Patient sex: M
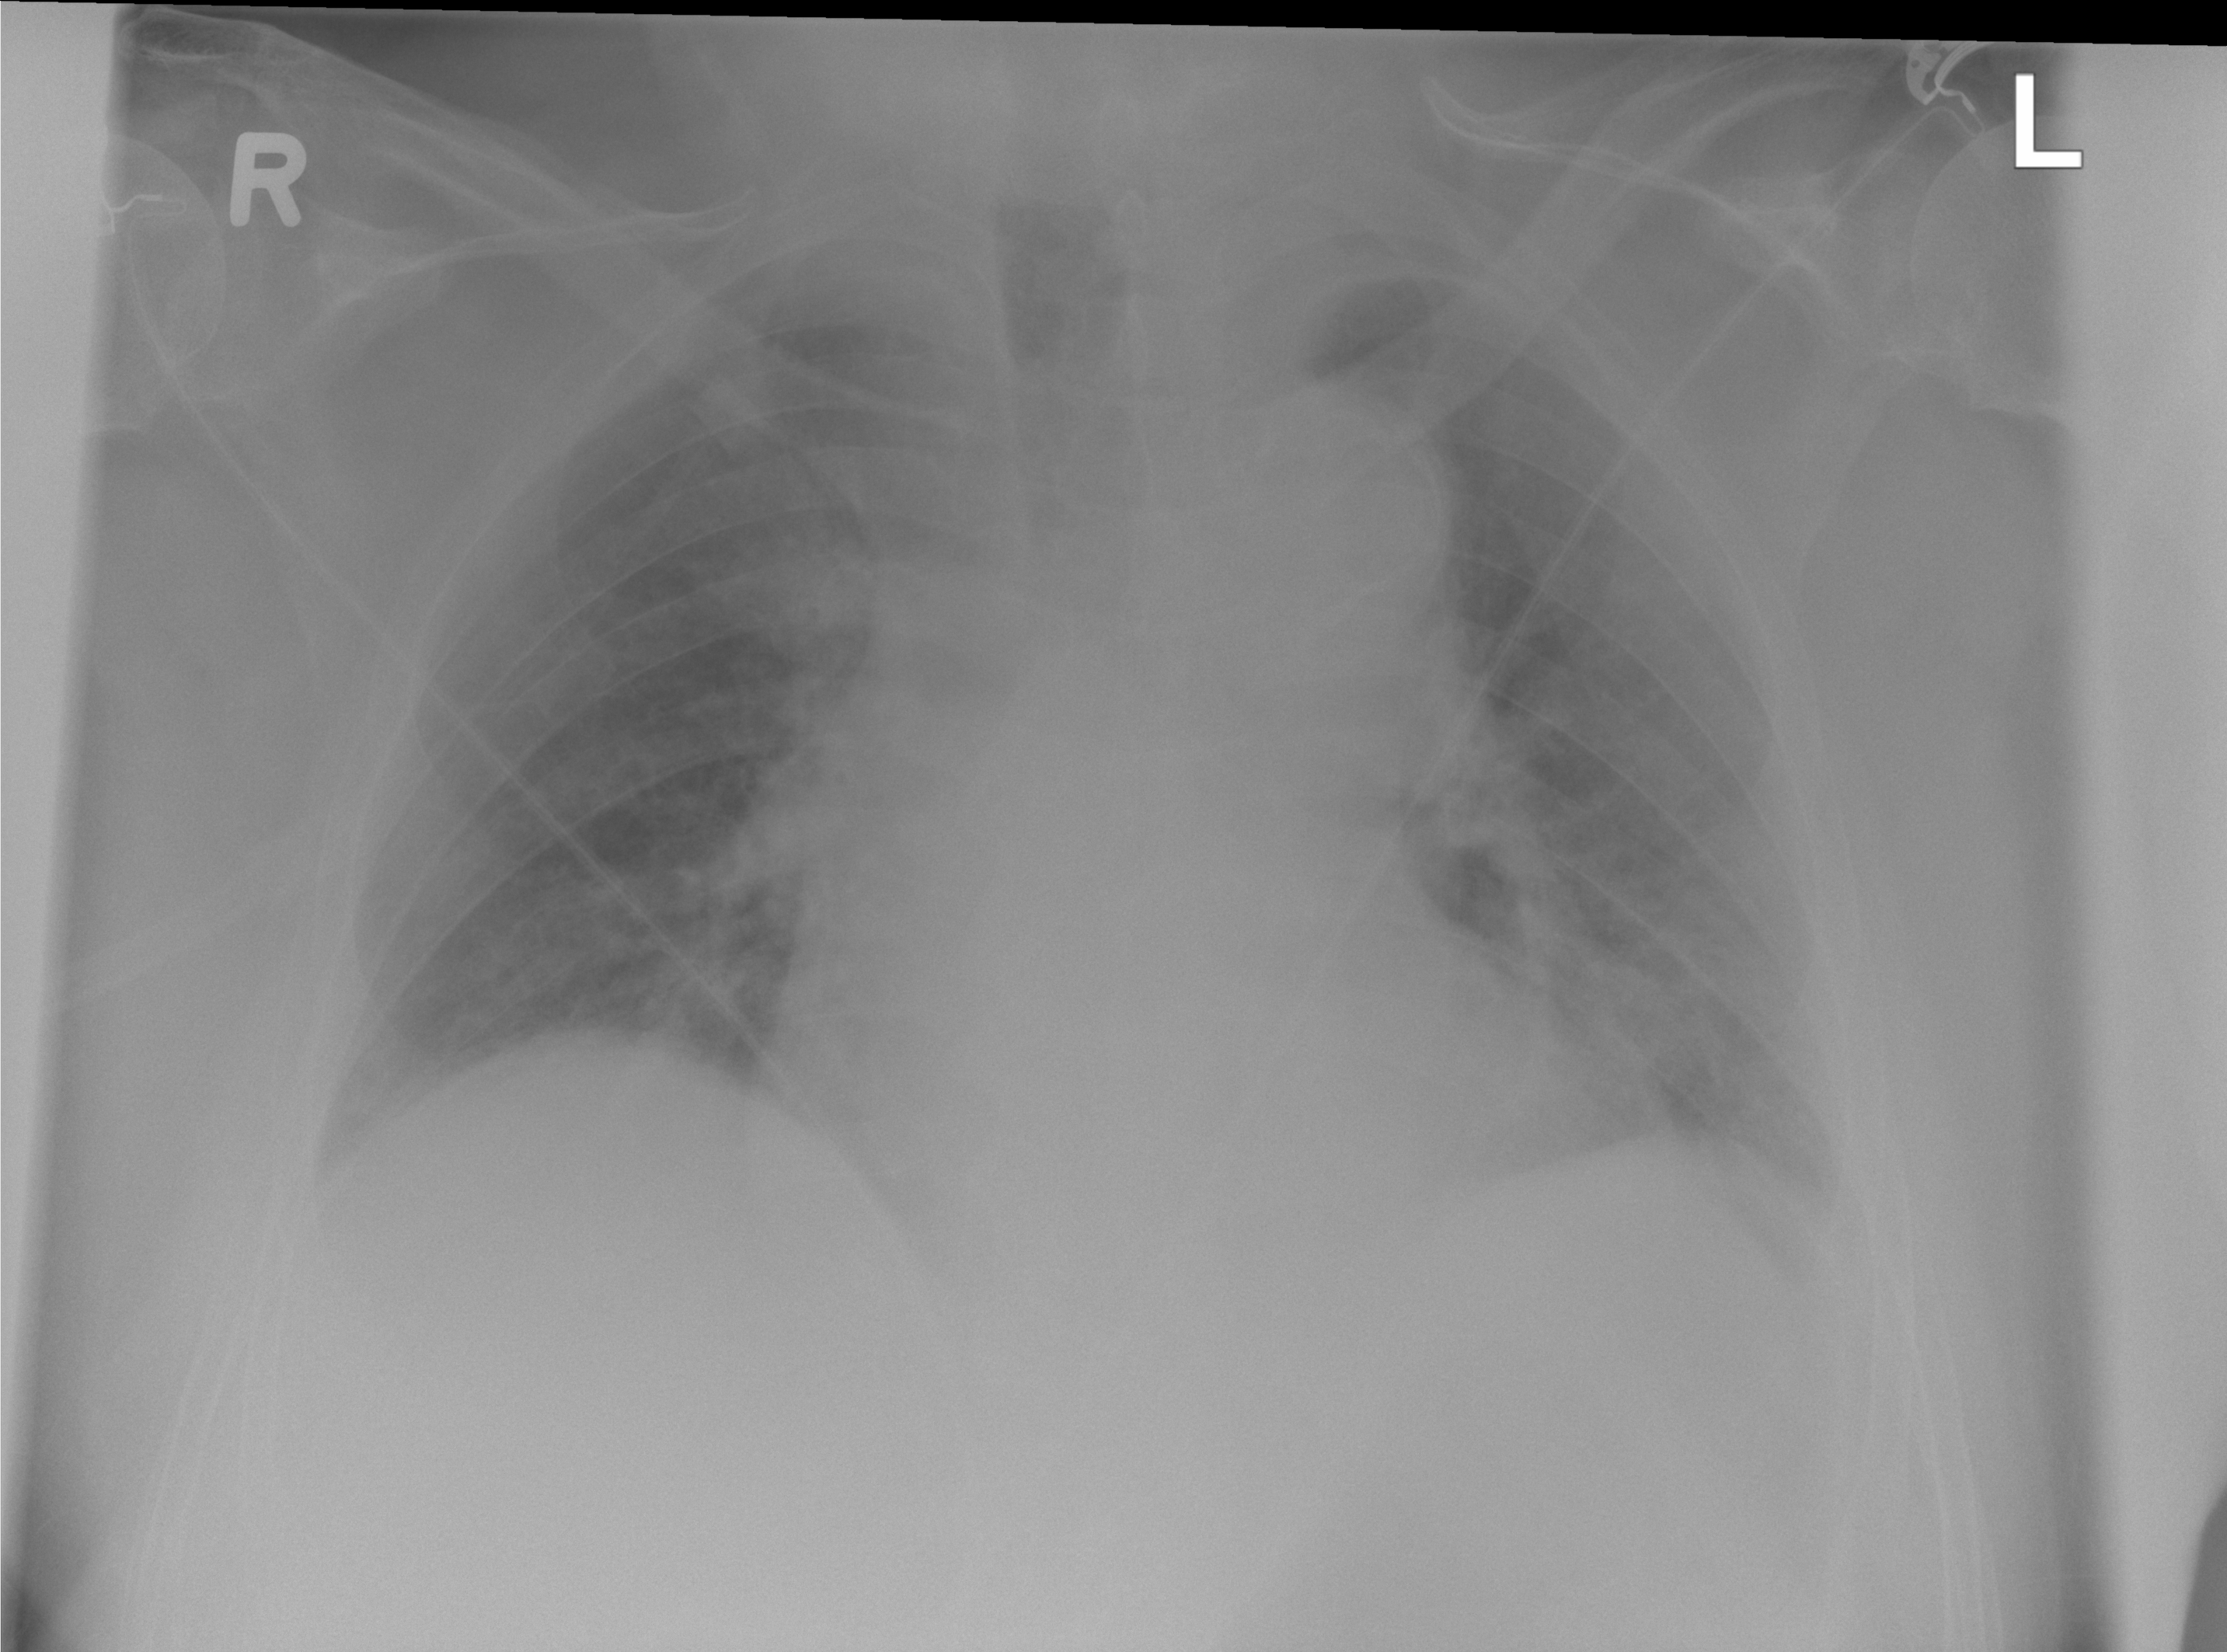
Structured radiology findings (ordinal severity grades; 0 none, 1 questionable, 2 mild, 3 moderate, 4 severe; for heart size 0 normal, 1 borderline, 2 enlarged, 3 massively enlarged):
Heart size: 2
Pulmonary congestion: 0
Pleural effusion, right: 0
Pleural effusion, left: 1
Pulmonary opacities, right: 0
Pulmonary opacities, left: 0
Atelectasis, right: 0
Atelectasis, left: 0